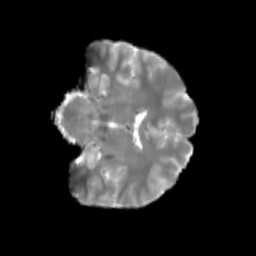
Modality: T2w
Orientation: coronal
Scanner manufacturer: siemens
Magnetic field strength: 3 T
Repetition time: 4 s
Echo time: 0.0594 s